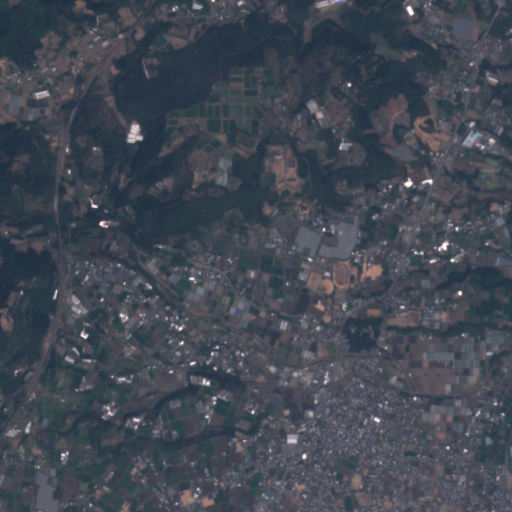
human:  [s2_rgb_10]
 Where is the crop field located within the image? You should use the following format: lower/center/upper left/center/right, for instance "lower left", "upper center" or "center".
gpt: The crop field is located in the lower right of the image.
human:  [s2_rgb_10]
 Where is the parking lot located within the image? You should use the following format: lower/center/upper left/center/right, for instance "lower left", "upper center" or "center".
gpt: The parking lot is located in the lower right of the image.
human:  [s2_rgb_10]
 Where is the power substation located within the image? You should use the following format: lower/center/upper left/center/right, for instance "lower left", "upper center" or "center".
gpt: The power substation is located in the lower center of the image.
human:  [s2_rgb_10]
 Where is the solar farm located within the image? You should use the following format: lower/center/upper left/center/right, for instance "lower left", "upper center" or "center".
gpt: The solar farm is located in the upper right of the image.
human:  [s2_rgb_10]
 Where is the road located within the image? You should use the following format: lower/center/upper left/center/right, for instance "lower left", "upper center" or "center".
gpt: There is no road in the image.